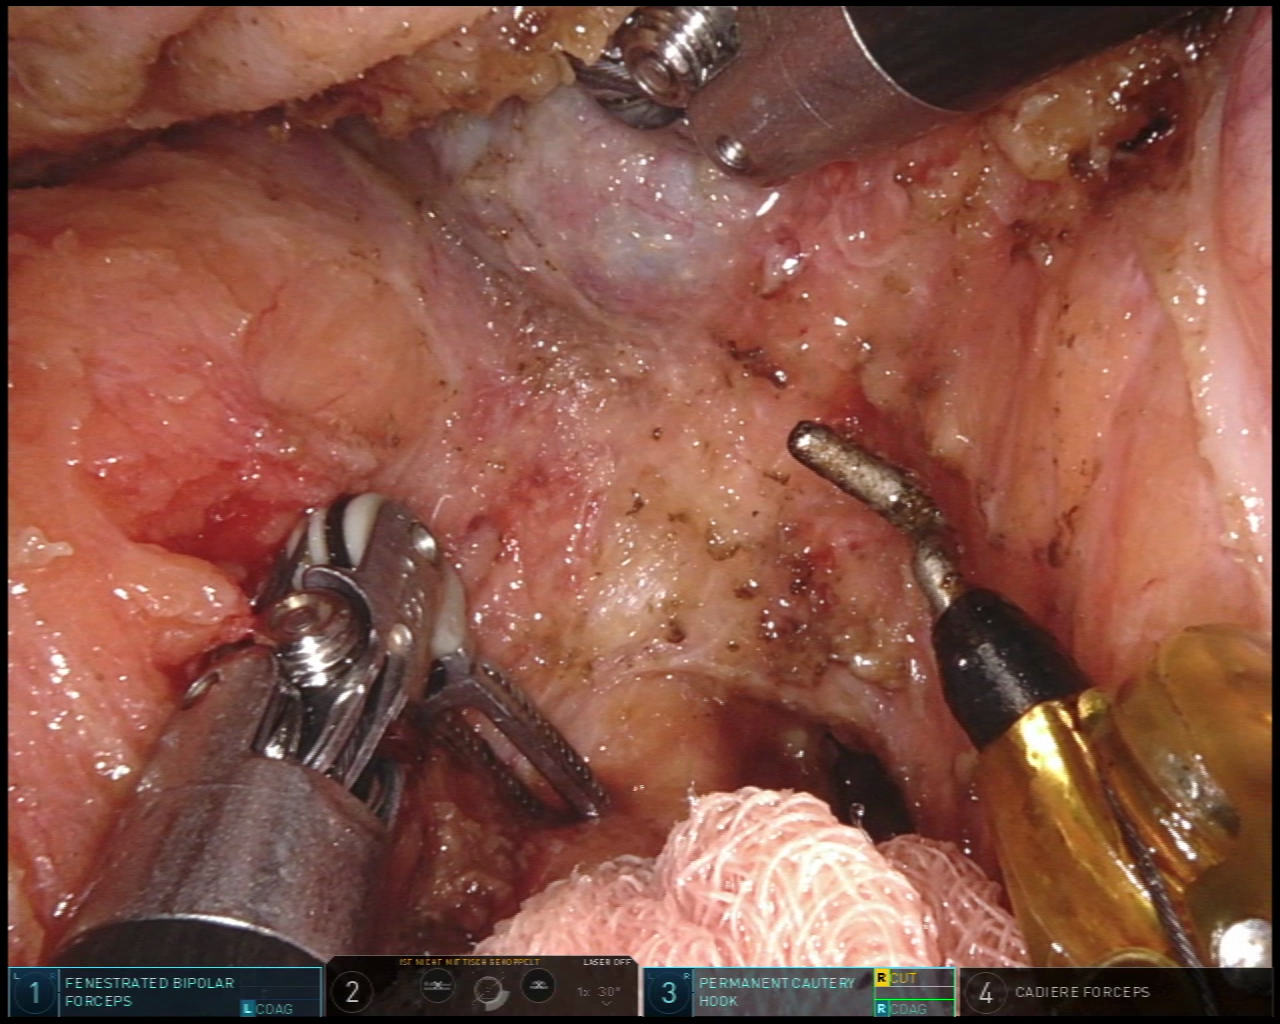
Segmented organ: vesicular_glands
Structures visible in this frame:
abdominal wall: no
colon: no
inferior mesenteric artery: no
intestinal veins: no
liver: no
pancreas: no
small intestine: no
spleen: no
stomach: no
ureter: no
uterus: no
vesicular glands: yes